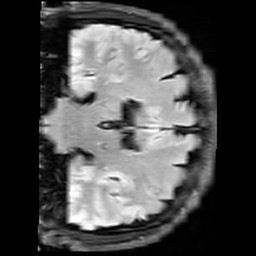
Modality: FLAIR
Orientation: coronal
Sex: male
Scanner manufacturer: siemens
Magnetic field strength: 3 T
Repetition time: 10 s
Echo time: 0.09 s